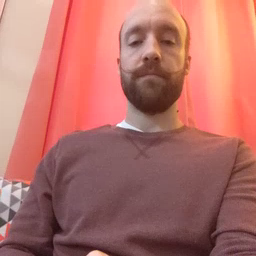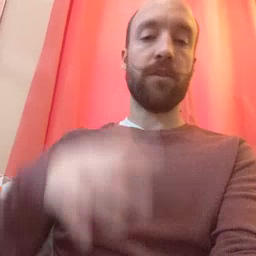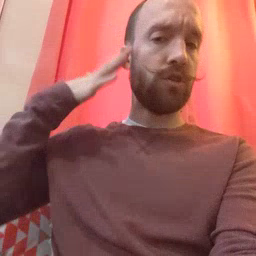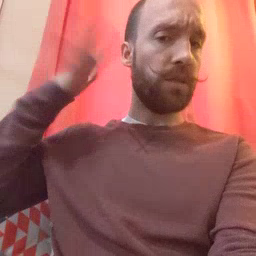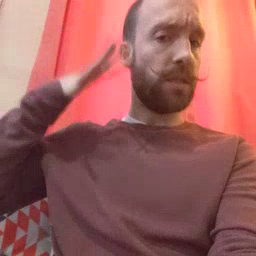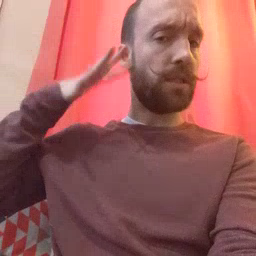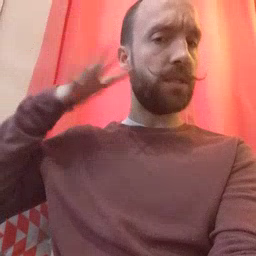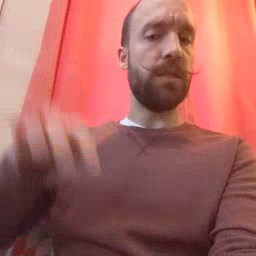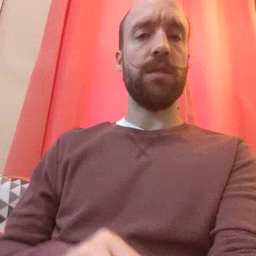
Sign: noisy